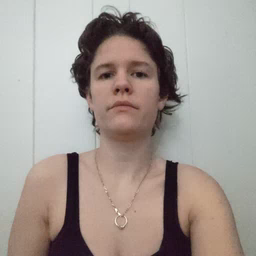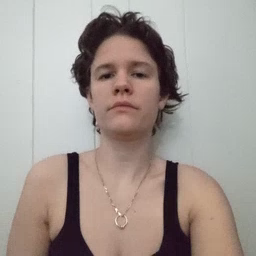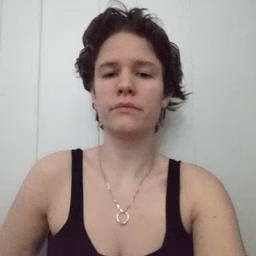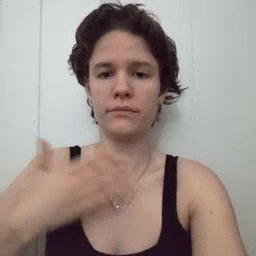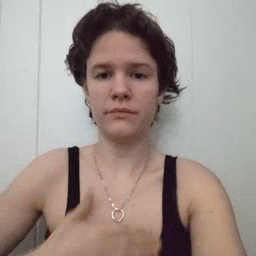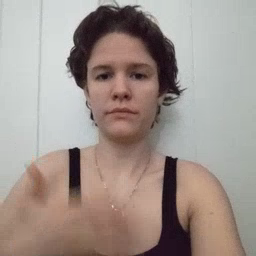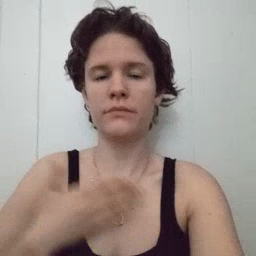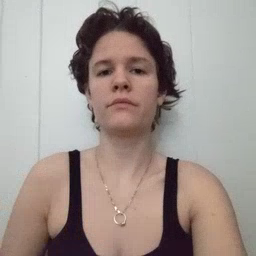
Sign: happy